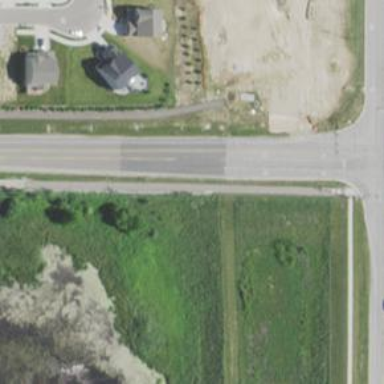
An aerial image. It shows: Tertiary road.